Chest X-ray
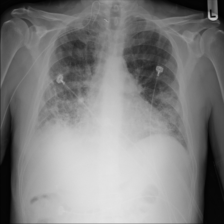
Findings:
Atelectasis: negative
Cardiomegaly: negative
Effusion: negative
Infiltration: negative
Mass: negative
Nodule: negative
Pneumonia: positive
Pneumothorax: negative
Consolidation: negative
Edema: negative
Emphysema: negative
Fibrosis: negative
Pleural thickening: negative
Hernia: negative